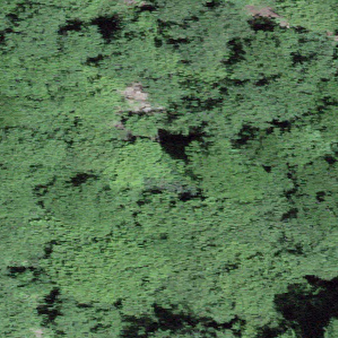
Label: other